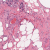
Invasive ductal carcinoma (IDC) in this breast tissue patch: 0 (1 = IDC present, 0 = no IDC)